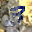
Label: 3